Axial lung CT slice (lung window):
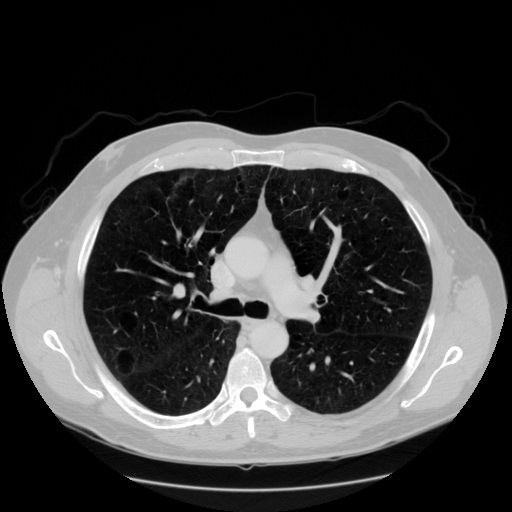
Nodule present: no